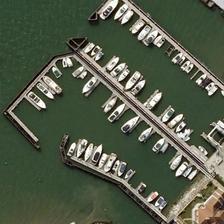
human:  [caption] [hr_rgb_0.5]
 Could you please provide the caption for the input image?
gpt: some boats are orderly in a port near a red building .

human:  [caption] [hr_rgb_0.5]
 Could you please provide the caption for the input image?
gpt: many types of boats are close to the port .

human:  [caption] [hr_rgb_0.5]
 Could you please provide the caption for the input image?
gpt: a lawn is between the road and the port .

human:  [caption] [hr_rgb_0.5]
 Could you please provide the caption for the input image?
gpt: some boats are orderly in a port near a red building .

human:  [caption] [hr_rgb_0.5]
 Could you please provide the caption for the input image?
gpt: a lawn is between the road and the port .